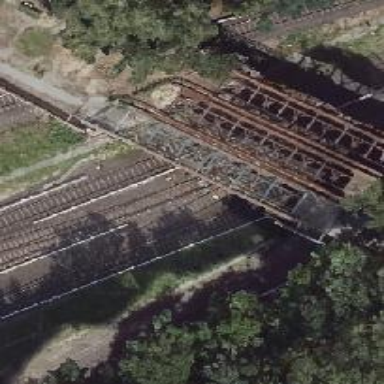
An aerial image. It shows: Light rail electrified siding.